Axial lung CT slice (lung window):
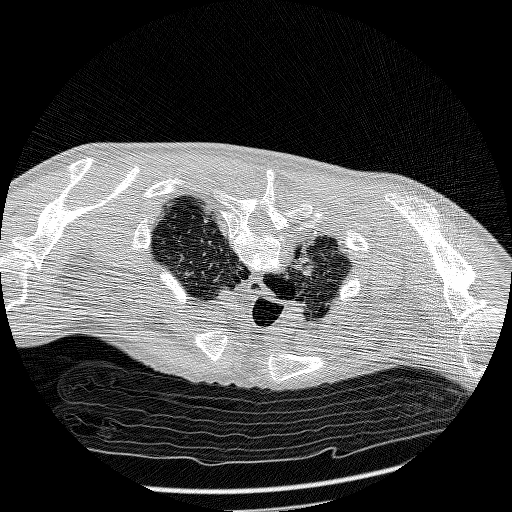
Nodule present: no